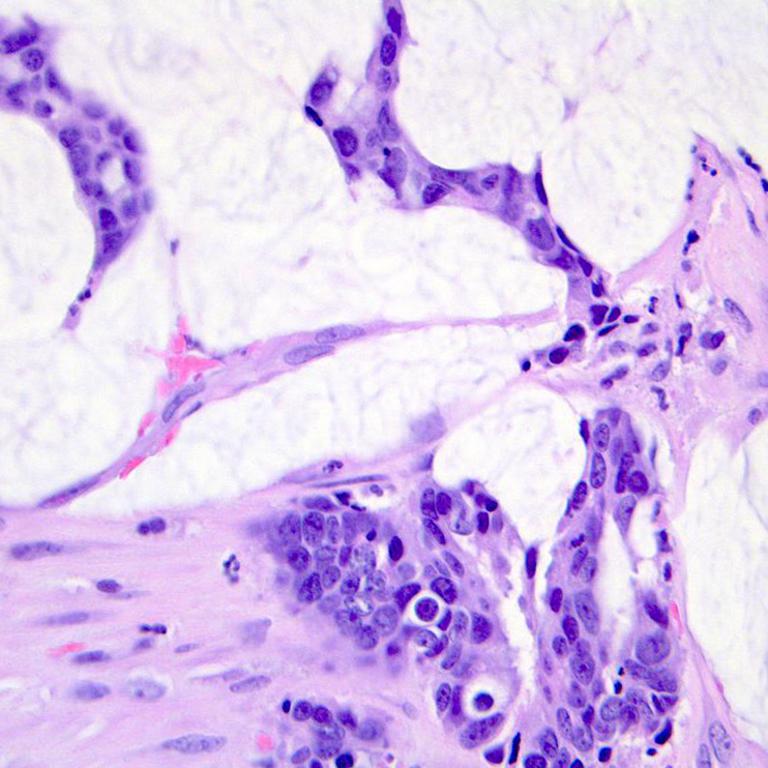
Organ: colon
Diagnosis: adenocarcinomas